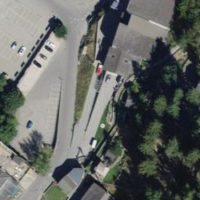
EUNIS habitat code: 54
Species observed at this site:
Papilio machaon
Issoria lathonia
Vanessa cardui
Vanessa atalanta
Pieris rapae
Argynnis paphia
Ptyonoprogne rupestris
Delichon urbicum